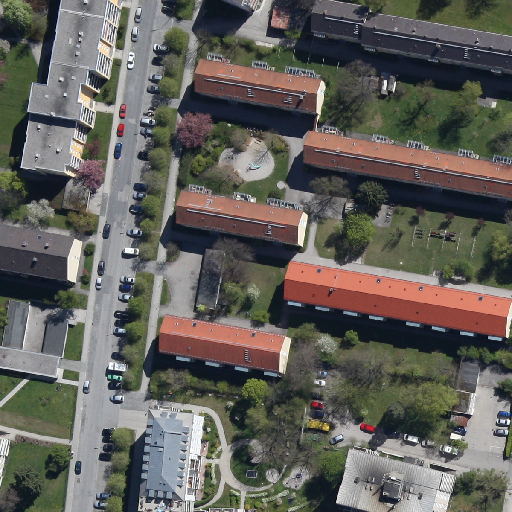
Referring expression: van in the parking area